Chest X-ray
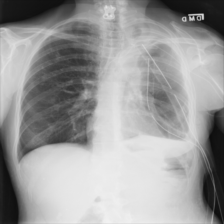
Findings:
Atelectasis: negative
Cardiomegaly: negative
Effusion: negative
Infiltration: negative
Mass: negative
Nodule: negative
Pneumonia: negative
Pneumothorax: positive
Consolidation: negative
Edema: negative
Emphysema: negative
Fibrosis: negative
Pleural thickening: negative
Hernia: negative